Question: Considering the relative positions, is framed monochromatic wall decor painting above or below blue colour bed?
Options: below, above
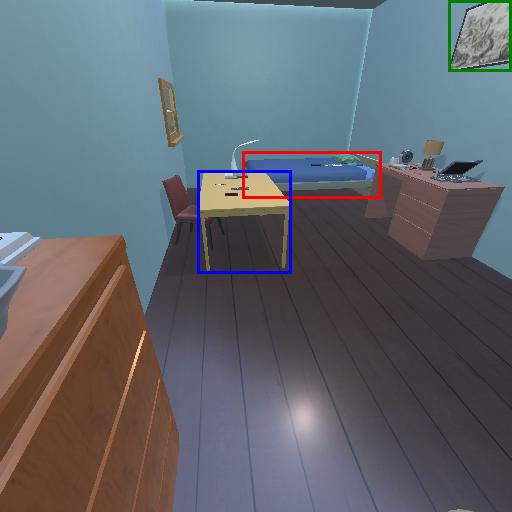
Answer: below